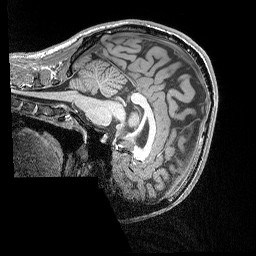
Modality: T1w
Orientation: sagittal
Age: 26
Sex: male
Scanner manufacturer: siemens
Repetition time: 2.25 s
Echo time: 0.00302 s